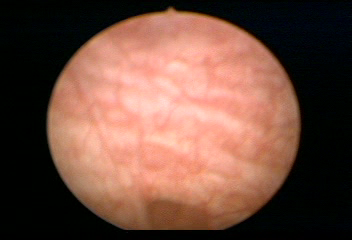
Modality: WLC
Class: Normal mucosa
Bladder cancer association: No